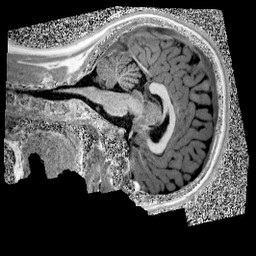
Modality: UNIT1
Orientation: sagittal
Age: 11
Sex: female
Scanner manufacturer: siemens
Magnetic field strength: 3 T
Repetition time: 4 s
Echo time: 0.00299 s